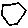
Label: hexagon